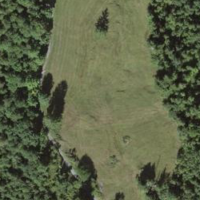
EUNIS habitat code: 26
Species observed at this site:
Sorbus aucuparia